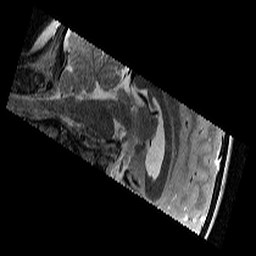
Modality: T2w
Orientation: sagittal
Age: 11
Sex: female
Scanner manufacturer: siemens
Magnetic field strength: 3 T
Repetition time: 9.23 s
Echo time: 0.067 s